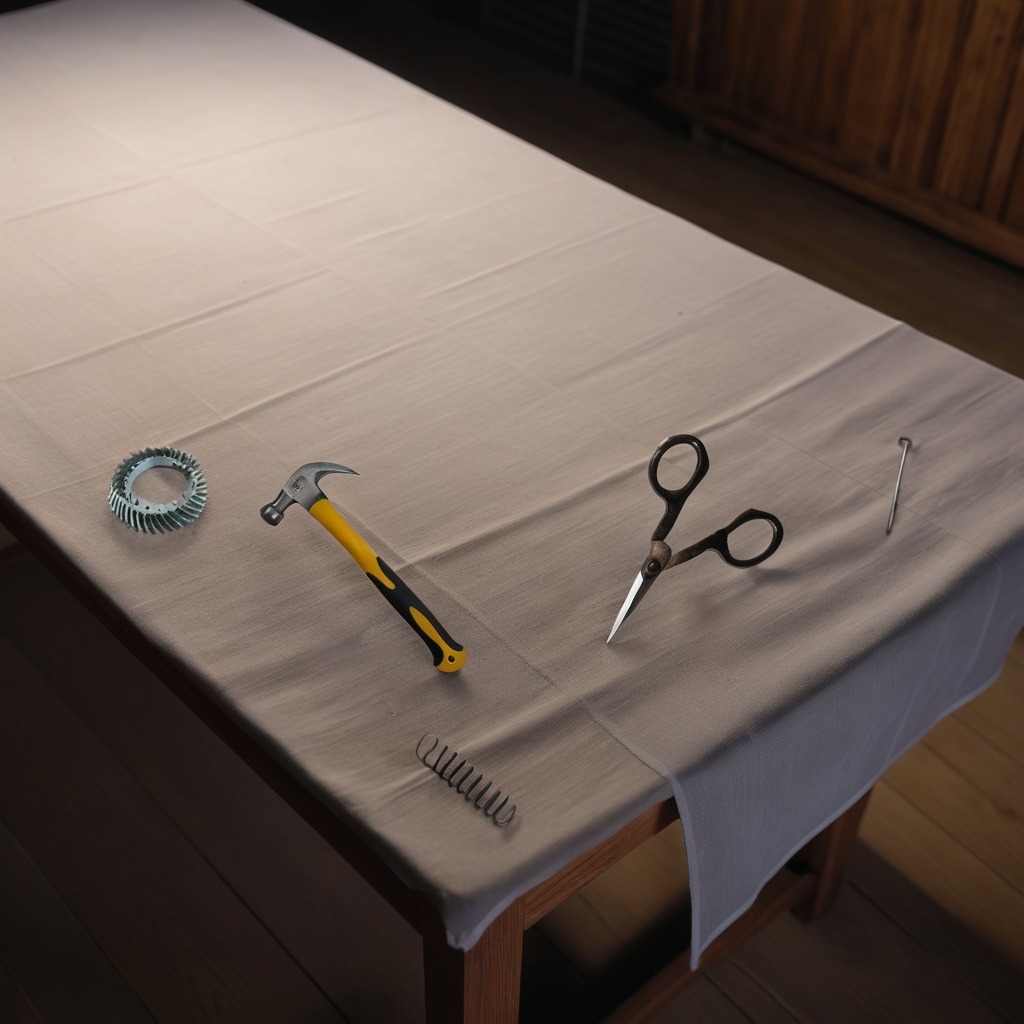
A steel gear with teeth, a hammer, an iron nail, a coiled metal spring, and a pair of scissors are lying on the wooden table.